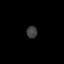
Tissue: lung
Cell type: Others
Senescence score: 0.2355
Nuclear area (px): 128
Mean DAPI intensity: 61.875